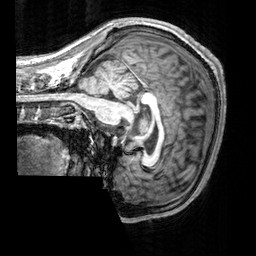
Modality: T1w
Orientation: sagittal
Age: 22
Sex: male
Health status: healthy
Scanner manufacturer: siemens
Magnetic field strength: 3 T
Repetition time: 2.3 s
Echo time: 0.00303 s